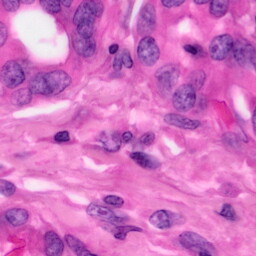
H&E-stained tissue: Pancreatic